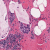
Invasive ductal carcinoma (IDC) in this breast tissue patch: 0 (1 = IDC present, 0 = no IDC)